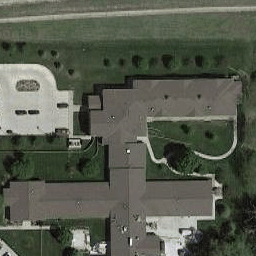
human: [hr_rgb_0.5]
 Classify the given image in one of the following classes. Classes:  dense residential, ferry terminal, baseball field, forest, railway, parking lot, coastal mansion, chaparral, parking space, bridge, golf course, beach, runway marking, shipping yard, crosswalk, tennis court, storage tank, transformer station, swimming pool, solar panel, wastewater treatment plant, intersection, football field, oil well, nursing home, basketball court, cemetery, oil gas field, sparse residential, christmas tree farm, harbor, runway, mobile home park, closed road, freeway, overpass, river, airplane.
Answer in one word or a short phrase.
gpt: nursing home